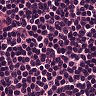
Metastatic tissue present: no